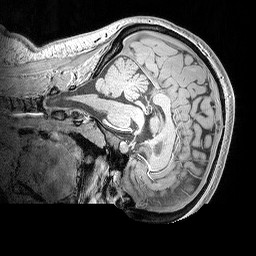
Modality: MP2RAGE
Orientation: sagittal
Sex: female
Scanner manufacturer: siemens
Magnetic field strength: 3 T
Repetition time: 5 s
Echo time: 0.00292 s